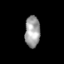
Tissue: skin
Cell type: Endothelial cells
Senescence score: 0.2366
Nuclear area (px): 466
Mean DAPI intensity: 157.916